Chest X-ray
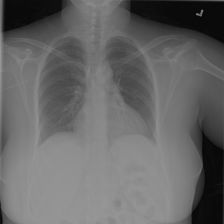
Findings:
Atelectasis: negative
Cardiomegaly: negative
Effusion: negative
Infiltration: negative
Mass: negative
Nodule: negative
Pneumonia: negative
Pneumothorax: negative
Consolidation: negative
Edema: negative
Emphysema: negative
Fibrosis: negative
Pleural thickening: negative
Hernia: negative